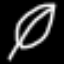
Label: leaf